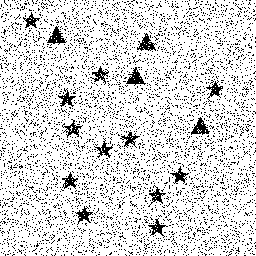
Squares: 0
Triangles: 4
Stars: 12
Total shapes: 16